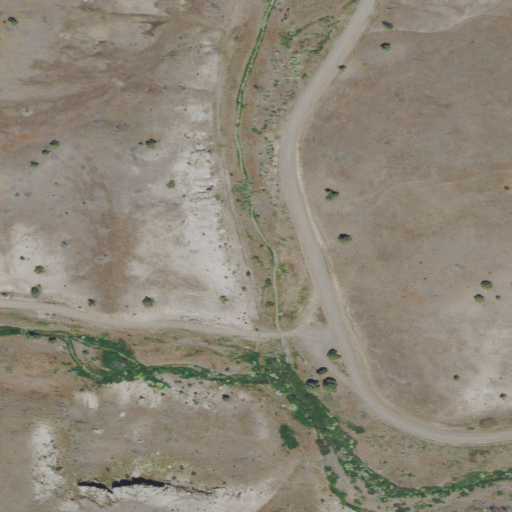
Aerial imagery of valley in Oregon named Gallagher Canyon containing grassland and shrub